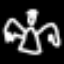
Label: angel